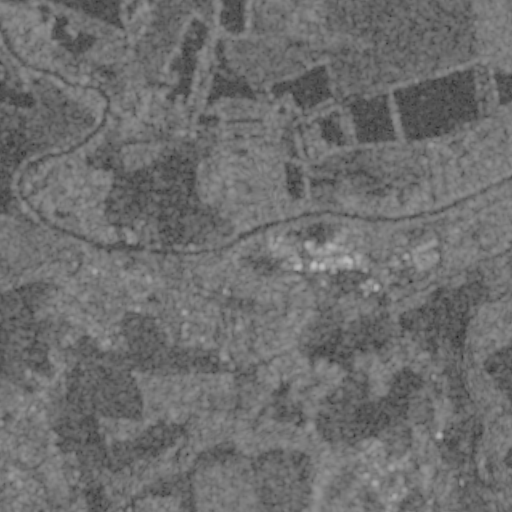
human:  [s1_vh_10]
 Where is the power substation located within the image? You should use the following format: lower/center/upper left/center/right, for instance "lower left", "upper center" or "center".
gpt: The power substation is located in the center right of the image.
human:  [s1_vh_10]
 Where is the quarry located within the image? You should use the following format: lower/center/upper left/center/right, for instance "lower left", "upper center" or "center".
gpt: The quarry is located in the upper left of the image.
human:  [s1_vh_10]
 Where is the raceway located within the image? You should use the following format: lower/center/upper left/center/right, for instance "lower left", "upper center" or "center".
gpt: The raceway is located in the upper right of the image.
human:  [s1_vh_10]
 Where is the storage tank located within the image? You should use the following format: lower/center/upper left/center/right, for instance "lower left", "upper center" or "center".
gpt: The storage tank is located in the center right of the image.
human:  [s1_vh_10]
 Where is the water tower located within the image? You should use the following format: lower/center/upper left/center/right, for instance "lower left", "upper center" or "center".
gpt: The water tower is located in the center of the image.
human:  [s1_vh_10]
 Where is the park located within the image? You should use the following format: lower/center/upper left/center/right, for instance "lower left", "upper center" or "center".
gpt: There is no park in the image.

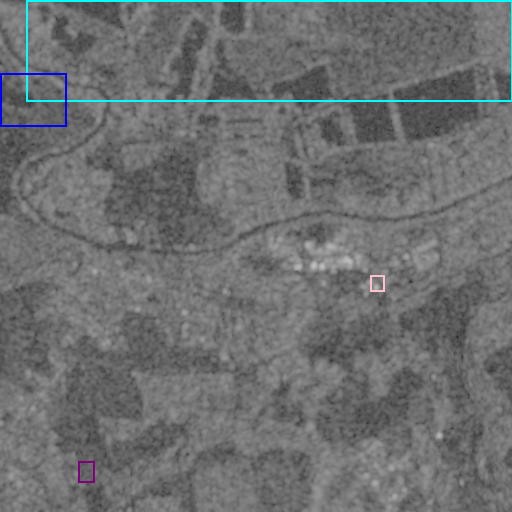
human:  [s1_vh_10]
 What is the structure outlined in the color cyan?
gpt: The structure outlined in cyan is a crop field.
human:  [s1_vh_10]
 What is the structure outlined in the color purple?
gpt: The structure outlined in purple is a park.
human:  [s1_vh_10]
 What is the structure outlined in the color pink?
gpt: The structure outlined in pink is a power substation.
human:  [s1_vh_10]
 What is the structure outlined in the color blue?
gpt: The structure outlined in blue is a quarry.
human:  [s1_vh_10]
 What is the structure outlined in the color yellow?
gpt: There is no yellow outline.